Question: I am creating a class that implements a generic 'Set' using a binary search tree. I am implementing my 'toString()' method so that it displays a parenthetic expression, but I am having trouble getting it to work. For example, here is a basic binary tree:

I would want my toString method to output this binary tree as such:
'''
(10 (5 (4 () ()) (6 () ())) (20 (15 () ()) (25 () ())))
'''
where '()' signifies an empty tree.
Here is my class with the toString method. Any help is appreciated!
'''
// Allow short name access to following classes
import csc143.data_structures.*;
public class MySet<E> implements SimpleSet<E> {
// the root of the "tree" that structures the set
private BTNode root;
// the current number of elements in the set
private int numElems;
public MySet() {
root = null;
numElems = 0;
}
/**
* Add an element to the set.
*
* @param e The element to be added to the set.
* @return <tt>true</tt> If this operation updated the contents of the set.
*/
public boolean add(E e) {
try {
root = addToSubtree(root, (Comparable) e);
return true;
} catch(DuplicateAdded exc) {
// duplicate trying to be added
return false;
}
}
// This helper method adds the element "e" to tree rooted at r. Returns
// (possibly new) tree containing "e", or throws DuplicateAdded exception
// if "e" already exists in tree.
private BTNode addToSubtree(BTNode r, Comparable elem)
throws DuplicateAdded {
if(r == null) {
numElems++;
return new BTNode(elem);
}
int compare = elem.compareTo(r.item);
// element already in tree
if(compare == 0) {
throw new DuplicateAdded();
} else if(compare < 0) {
r.left = addToSubtree(r.left, elem);
} else { // compare > 0
r.right = addToSubtree(r.right, elem);
}
// element has been added
return r;
}
/**
* Remove all elements from this set.
*/
public void clear() {
root = null;
numElems = 0;
}
/**
* Checks for the existance of the specified value within the set.
*
* @param e The value sought.
* @return <tt>true</tt> If the value exists in the set.
*/
public boolean contains(E e) {
return subtreeContains(root, (Comparable) e);
}
// This helper method returns whether element "elem" is in
// (sub-)tree with root "r".
private boolean subtreeContains(BTNode r, Comparable elem) {
if(r == null) {
return false;
} else {
int compare = elem.compareTo(r.item);
// found element
if(compare == 0){
return true;
} else if(compare < 0) {
return subtreeContains(r.left, elem);
} else { // compare > 0
return subtreeContains(r.right, elem);
}
}
}
/**
* Check for the existance of elements in the set.
*
* @return <tt>true</tt> If there are no elements in the set.
*/
public boolean isEmpty() {
return root == null;
}
/**
* Return the number of elements in the set.
*
* @return The number of elements in the set.
*/
public int size() {
return numElems;
}
/**
* Returns a String representation of the contents of the set.
*
* @return The String representation of the set.
*/
public String toString() {
return subtreeToString(root);
}
private String subtreeToString(BTNode r) {
String str = "";
if(r == null) {
str += "() ";
return str;
}
str += "(" + r.item;
str += subtreeToString(r.left) +
subtreeToString(r.right) + ")";
return str;
}
// this inner class creates the node that compose the binary tree structure
class BTNode<E> {
/**
* The item stored in the node.
*/
public E item;
/**
* The node to the left of "this" node.
*/
public BTNode left;
/**
* The node to the right of "this" node.
*/
public BTNode right;
/**
* Constructs the BTNode object (three parameters).
*
* @param item The item to be stored in the node.
* @param left The node to the left of "this" node.
* @param right The node to the right of "this" node.
*/
@SuppressWarnings("unchecked")
public BTNode(Object item, BTNode left, BTNode right) {
// bind to references
this.item = (E) item;
this.left = left;
this.right = right;
}
/**
* Constructs the BTNode (one parameter).
*
* @param The item to be stored in the node.
*/
public BTNode(Object item) {
// call three parameter constructor
this(item, null, null);
}
}
}
'''
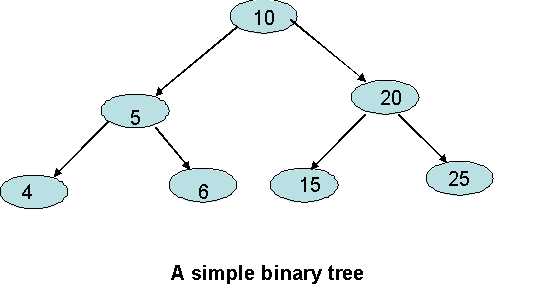
Answer: I ran into a few issues when I tried running the code, but assuming that all the issues are resolved - the following worked for me:
'''
private String subtreeToString(BTNode r) {
String str = "";
if(r == null) {
return str;
}
str += r.item;
str += " (" + subtreeToString(r.left) + ") (" + subtreeToString(r.right) + ")";
return str;
}
'''
Output:
'''
10 (5 (4 () ()) (6 () ())) (20 () (25 () ()))
'''
(There's also a mistake in the example output that is provided above - a closing bracket should be added after the children of '6')